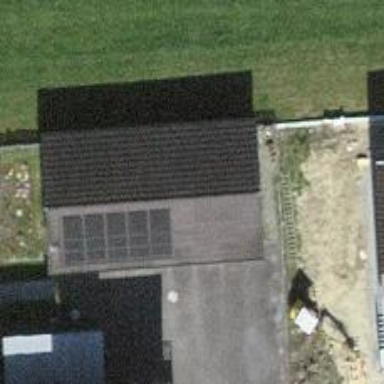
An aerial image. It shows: Solar power generator using photovoltaic method with solar photovoltaic panel types.